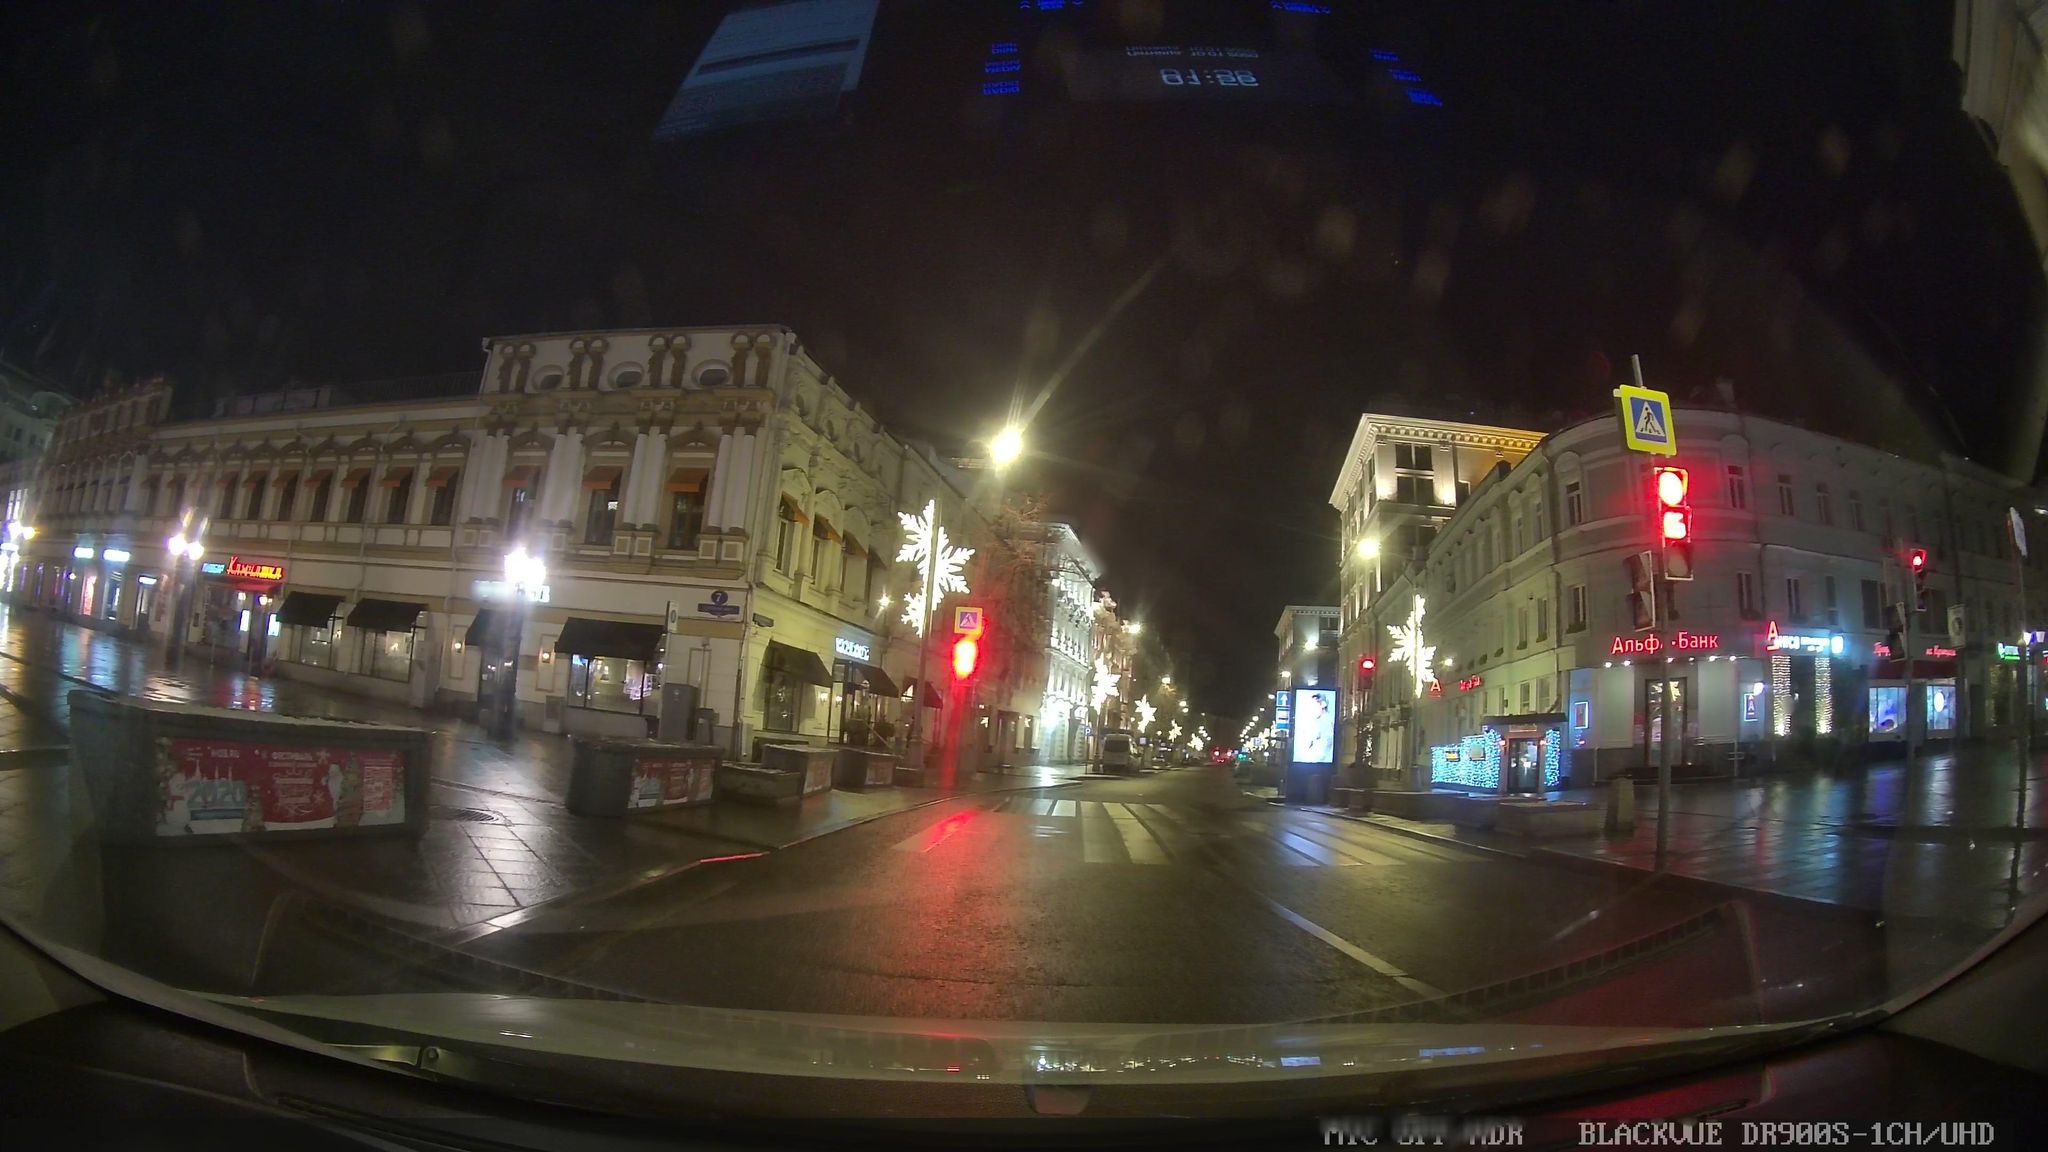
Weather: clear
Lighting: night
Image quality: slightly poor
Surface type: driving surface
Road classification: footway
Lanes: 2
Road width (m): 3.5
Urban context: urban centre
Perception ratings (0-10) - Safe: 1.81, Lively: 8.07, Beautiful: 5.08, Boring: 0.46, Depressing: 5.94, Wealthy: 3.72